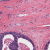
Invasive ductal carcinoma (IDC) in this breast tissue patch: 0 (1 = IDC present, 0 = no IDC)